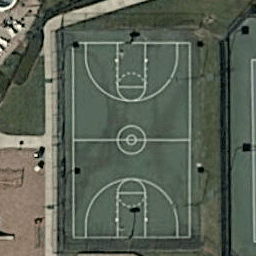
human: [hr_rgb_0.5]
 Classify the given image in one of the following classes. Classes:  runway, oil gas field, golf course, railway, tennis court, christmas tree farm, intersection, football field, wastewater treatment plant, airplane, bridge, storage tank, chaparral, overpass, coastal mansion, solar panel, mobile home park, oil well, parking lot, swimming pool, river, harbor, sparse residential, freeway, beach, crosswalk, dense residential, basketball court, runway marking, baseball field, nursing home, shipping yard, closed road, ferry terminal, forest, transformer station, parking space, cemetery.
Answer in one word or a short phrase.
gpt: basketball court